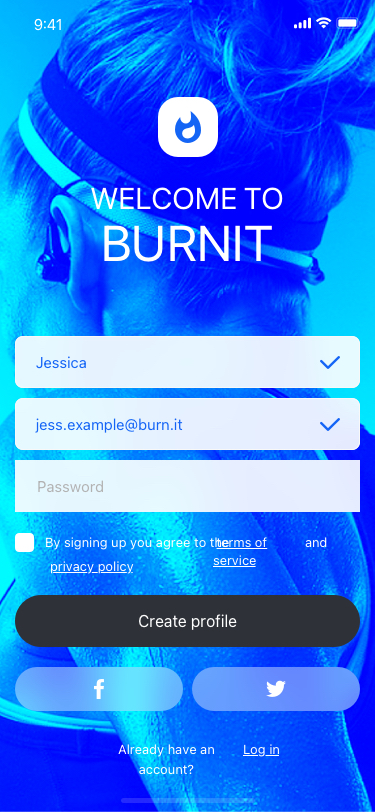
Text in this UI design:
Welcome to
BurnIt
and
 terms of service
privacy policy
Log in
Already have an account?